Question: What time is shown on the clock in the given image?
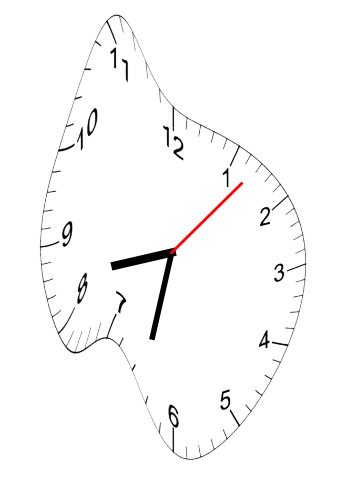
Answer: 08:32:07